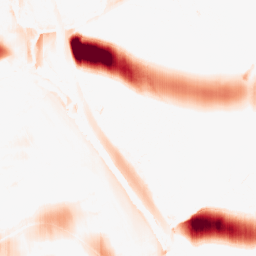
Category: morphological
Decomposition family: morphological_ellipse
Decomposition parameters: operation: opening
width: 50
height: 5
Upsampling method: lanczos
Upsampling parameters: scale: 8
Upsampling scale: 8